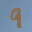
Label: 9